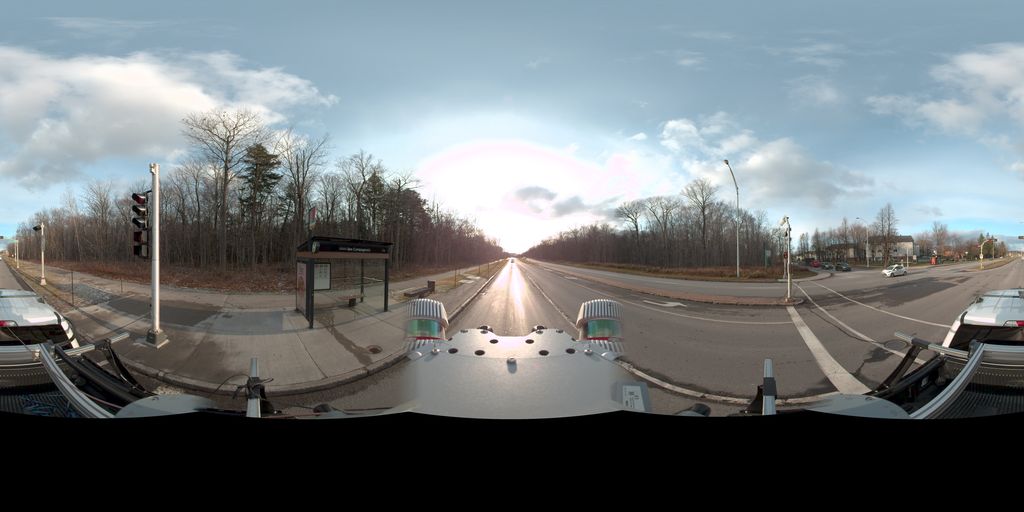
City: quebec_city